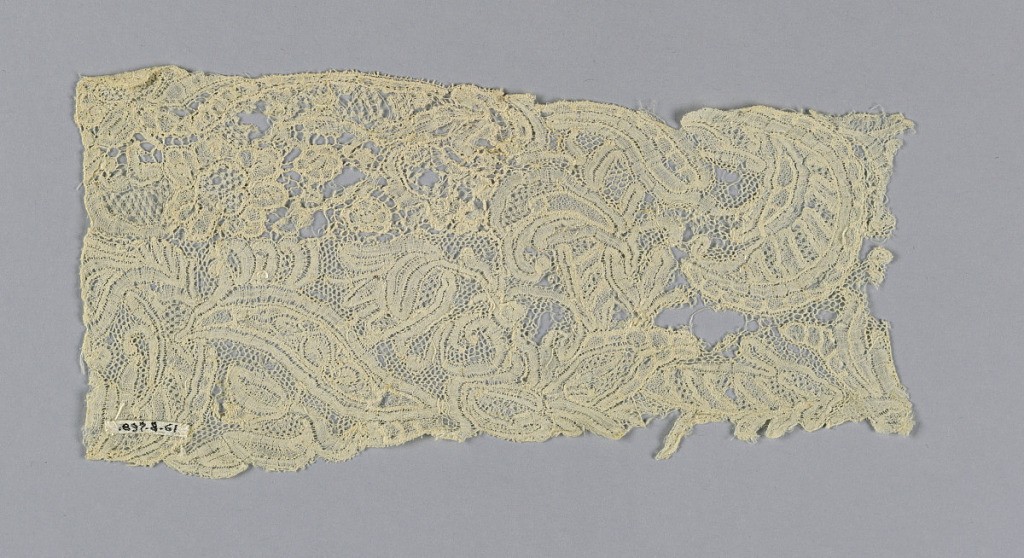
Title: Fragment
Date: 1750–1800
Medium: linen Technique: bobbin lace (Brussels-style)
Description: Fragment has a conventionalized tulip and leaf design.